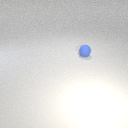
small blue rubber sphere